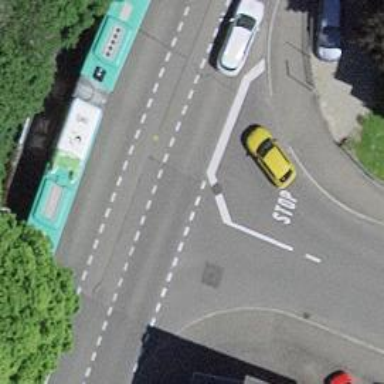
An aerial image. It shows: Road with stop sign.